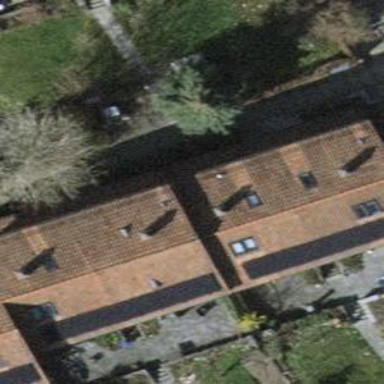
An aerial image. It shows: Gabled house with roof tiles in beige color. The roof is oriented across the building and its color is orangish red.